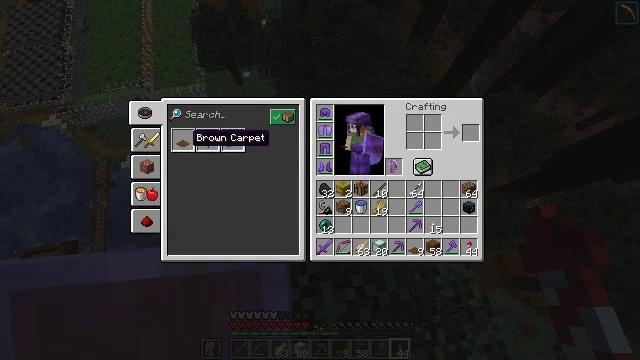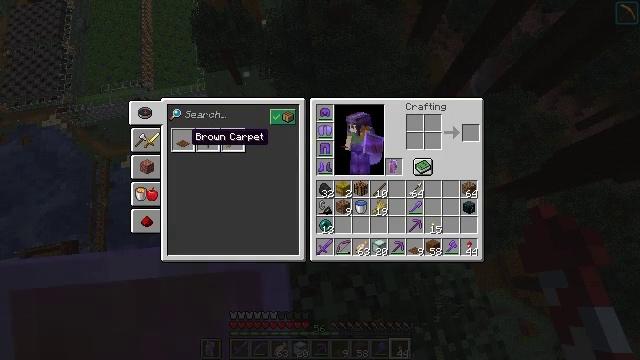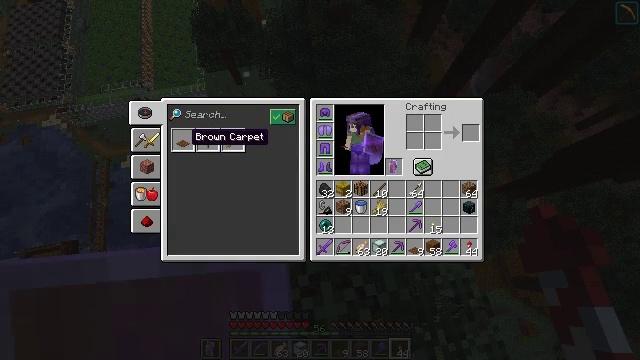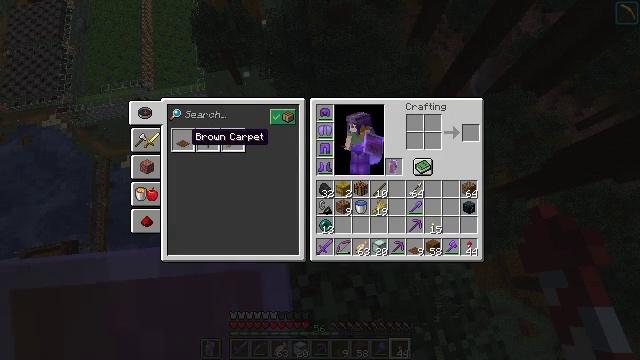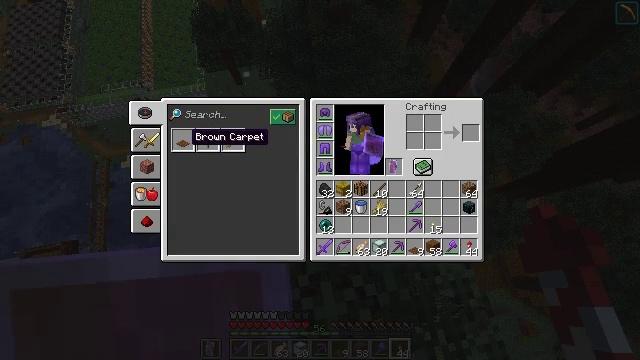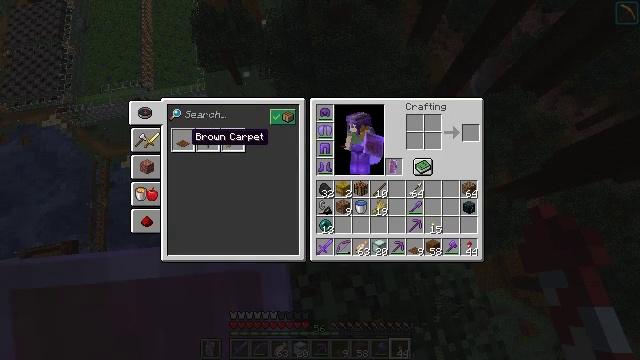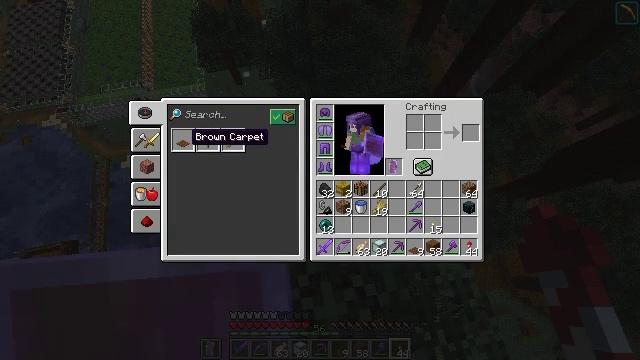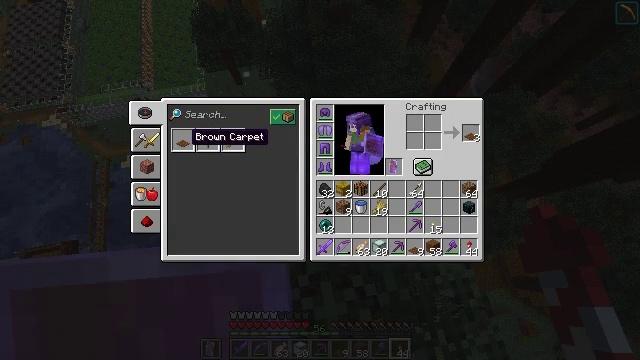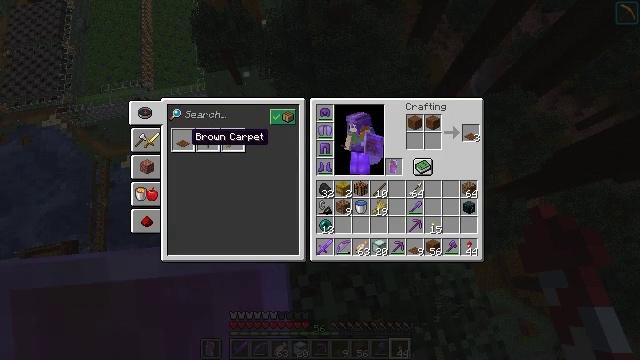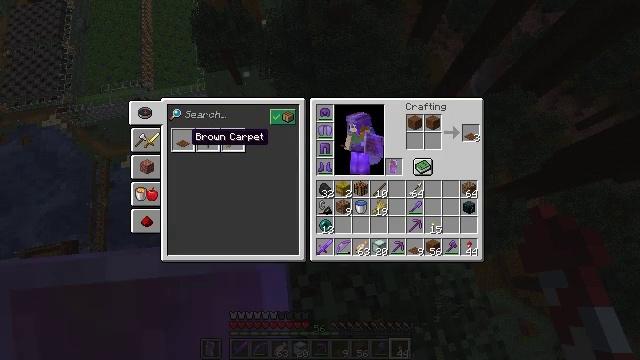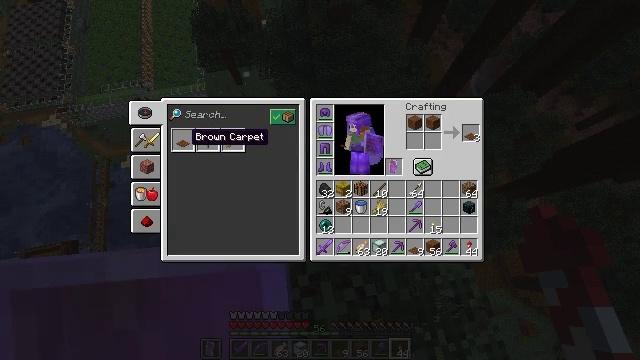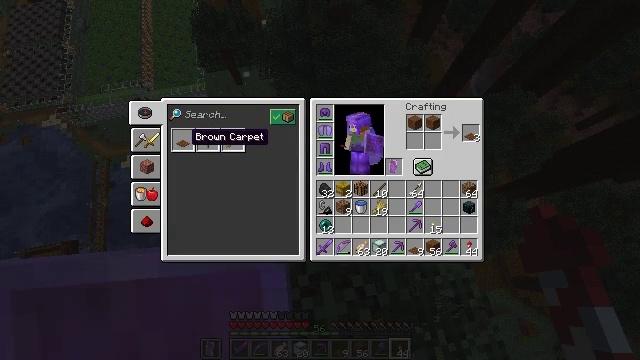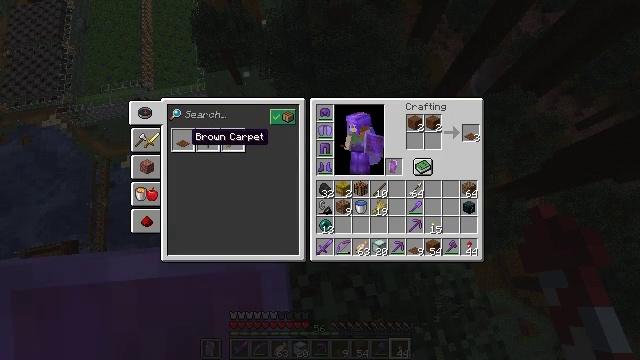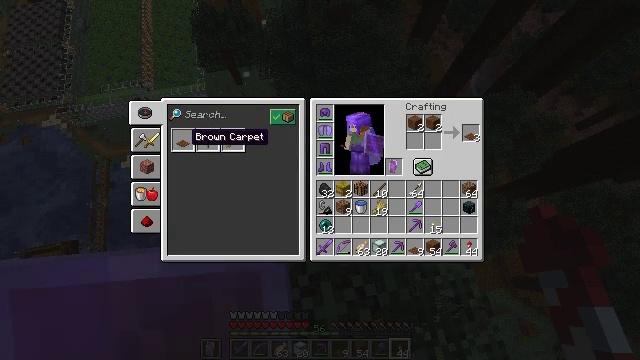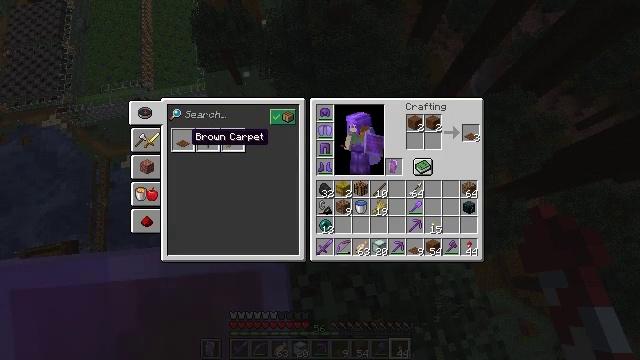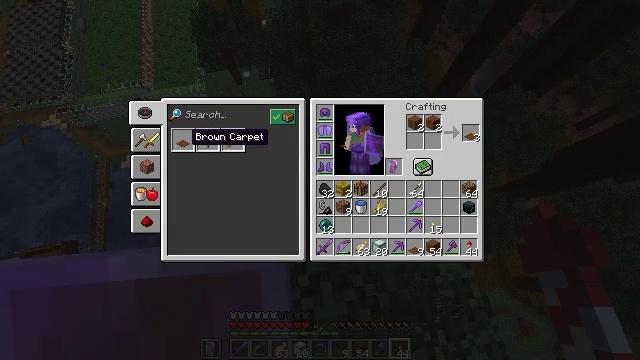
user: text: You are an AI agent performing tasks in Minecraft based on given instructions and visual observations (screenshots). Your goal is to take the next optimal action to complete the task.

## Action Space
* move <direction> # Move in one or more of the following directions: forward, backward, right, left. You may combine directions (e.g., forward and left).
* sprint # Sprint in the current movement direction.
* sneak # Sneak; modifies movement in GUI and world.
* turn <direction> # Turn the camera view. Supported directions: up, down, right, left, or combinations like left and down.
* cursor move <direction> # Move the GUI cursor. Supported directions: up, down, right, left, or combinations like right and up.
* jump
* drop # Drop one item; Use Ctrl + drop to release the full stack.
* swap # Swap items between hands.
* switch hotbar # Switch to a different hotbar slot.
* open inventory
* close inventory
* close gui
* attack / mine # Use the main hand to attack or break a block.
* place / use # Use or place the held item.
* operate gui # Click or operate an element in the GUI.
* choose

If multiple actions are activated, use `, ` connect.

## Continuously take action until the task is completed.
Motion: motion action
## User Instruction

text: Set up the crafting table for crafting a brown carpet.
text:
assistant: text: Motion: no_op
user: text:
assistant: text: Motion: attack / mine
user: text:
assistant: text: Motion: attack / mine
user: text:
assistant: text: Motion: attack / mine
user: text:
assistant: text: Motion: no_op
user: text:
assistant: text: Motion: attack / mine
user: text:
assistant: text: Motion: attack / mine
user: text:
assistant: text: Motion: attack / mine
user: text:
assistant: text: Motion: no_op
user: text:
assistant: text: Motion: attack / mine
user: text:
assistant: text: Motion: attack / mine
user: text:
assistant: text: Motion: attack / mine
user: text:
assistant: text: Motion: no_op
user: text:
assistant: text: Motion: attack / mine
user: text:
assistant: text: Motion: attack / mine
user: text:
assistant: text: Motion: attack / mine
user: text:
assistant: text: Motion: no_op
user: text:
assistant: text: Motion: no_op
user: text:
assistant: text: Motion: no_op
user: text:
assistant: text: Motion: no_op
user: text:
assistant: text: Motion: no_op
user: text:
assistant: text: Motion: no_op
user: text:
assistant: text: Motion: turn right
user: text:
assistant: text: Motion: turn right
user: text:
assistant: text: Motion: turn right
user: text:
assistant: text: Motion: no_op
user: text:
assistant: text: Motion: no_op
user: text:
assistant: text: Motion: no_op
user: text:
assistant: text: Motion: sneak, turn right
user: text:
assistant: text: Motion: sneak, turn right